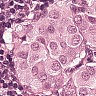
Metastatic tissue present: yes